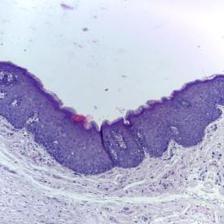
Diagnosis: Normal